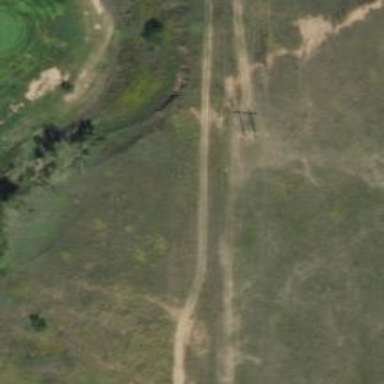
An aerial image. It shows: Power tower.